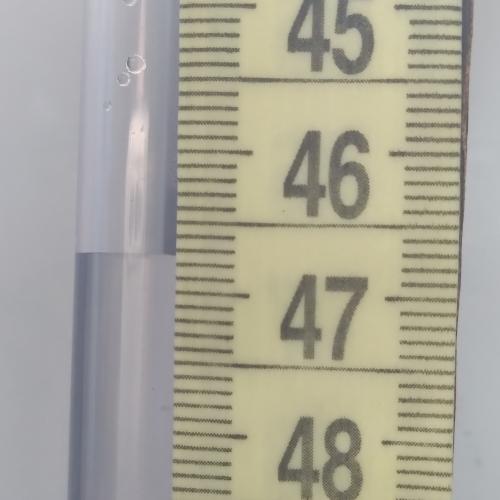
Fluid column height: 46.7 cm